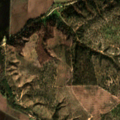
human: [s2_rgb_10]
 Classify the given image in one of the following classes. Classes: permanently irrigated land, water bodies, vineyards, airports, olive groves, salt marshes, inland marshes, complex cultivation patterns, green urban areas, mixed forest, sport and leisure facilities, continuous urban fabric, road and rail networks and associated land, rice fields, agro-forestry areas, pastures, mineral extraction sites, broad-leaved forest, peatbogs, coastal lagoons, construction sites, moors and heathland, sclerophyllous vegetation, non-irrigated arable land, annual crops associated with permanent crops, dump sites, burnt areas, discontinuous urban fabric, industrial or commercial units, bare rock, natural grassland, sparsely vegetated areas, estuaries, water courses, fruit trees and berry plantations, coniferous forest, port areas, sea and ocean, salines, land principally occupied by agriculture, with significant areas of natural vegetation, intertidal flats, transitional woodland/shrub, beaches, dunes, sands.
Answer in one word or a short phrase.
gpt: permanently irrigated land, rice fields, agro-forestry areas, broad-leaved forest, transitional woodland/shrub